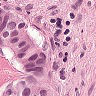
Metastatic tissue present: yes